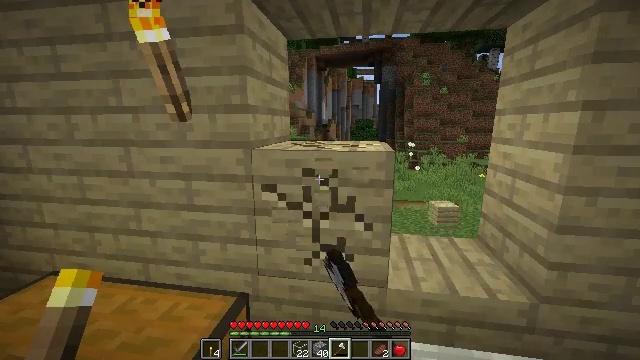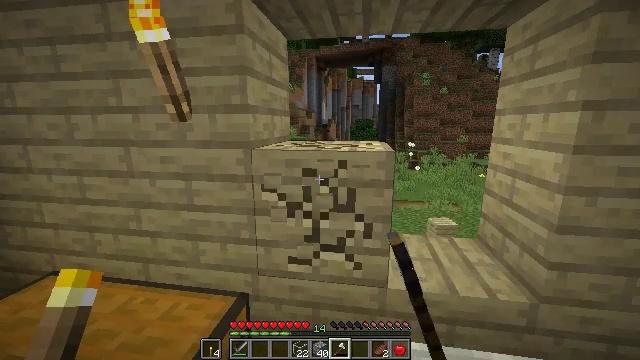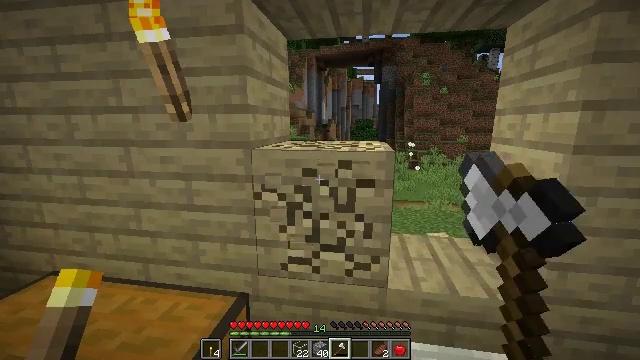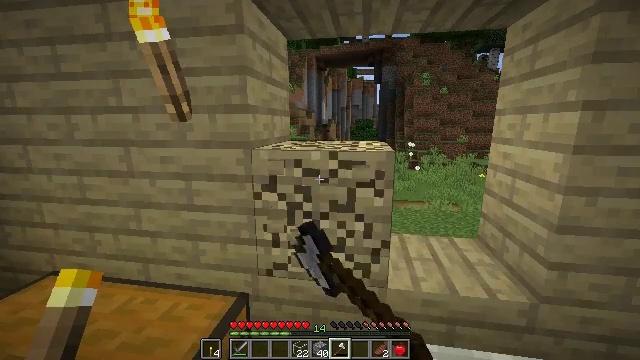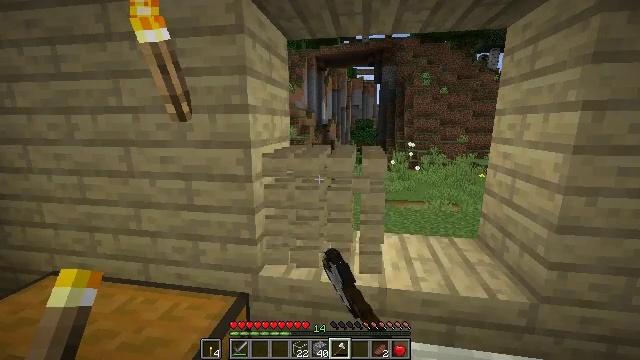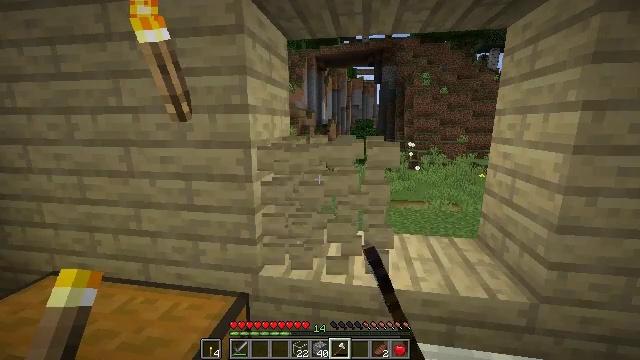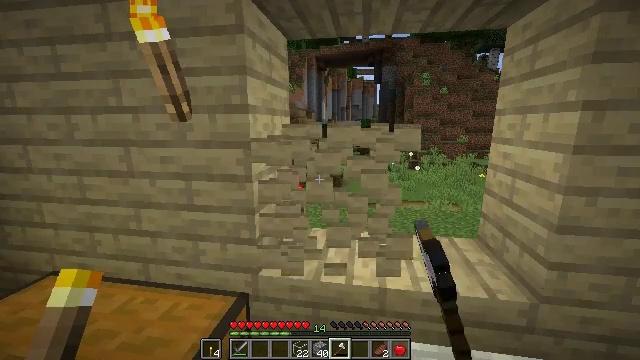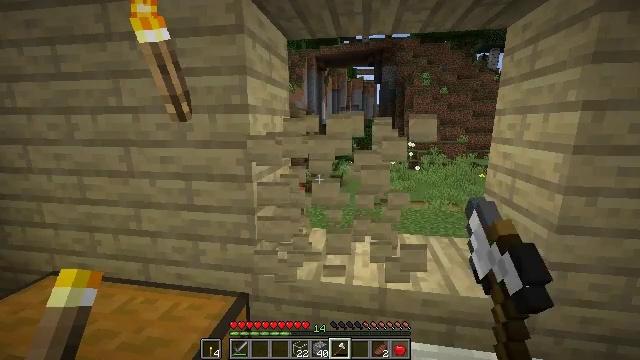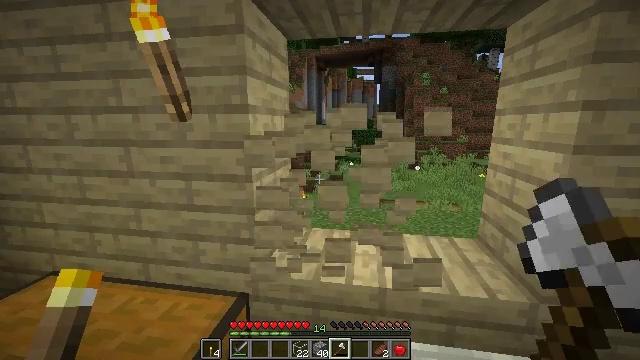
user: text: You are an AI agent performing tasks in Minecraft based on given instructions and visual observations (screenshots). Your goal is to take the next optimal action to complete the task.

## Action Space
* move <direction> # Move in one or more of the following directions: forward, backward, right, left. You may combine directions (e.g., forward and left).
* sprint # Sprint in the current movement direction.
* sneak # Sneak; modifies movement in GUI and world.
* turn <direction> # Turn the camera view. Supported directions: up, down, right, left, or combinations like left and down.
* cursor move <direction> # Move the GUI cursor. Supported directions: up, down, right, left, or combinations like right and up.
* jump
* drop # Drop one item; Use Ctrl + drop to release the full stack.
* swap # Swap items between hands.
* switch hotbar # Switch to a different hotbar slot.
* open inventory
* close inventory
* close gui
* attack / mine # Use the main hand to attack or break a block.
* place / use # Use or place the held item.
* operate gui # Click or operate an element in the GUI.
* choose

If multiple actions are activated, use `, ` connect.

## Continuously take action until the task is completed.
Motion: motion action
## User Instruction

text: Collect birch planks from structures.
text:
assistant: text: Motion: attack / mine
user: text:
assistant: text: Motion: attack / mine
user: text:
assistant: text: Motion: attack / mine
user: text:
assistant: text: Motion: attack / mine
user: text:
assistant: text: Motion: attack / mine
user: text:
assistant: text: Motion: attack / mine
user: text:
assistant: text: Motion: attack / mine
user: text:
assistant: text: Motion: attack / mine
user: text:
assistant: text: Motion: attack / mine